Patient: sex M, age 62
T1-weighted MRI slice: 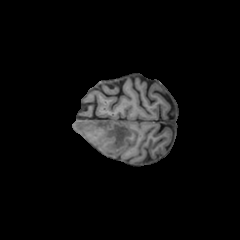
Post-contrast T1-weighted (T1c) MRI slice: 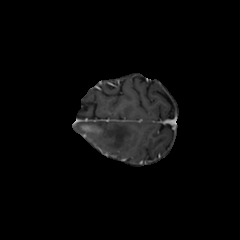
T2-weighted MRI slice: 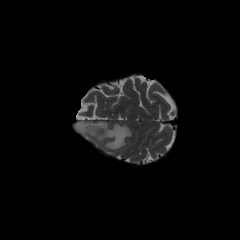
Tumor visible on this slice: yes
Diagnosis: Glioblastoma, IDH-wildtype
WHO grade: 4